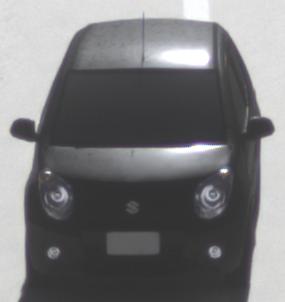
Make: Suzuki
Model: Alto 1.0
Detailed model: Alto (V)
Model produced from: 2011/02
Model produced until: 2011/03
Doors: 5
Color: black
Road condition: dry road
Daytime: morning or afternoon
Contrast: high contrast